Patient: sex F, age 43
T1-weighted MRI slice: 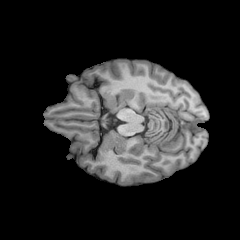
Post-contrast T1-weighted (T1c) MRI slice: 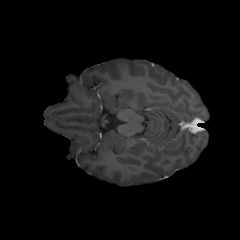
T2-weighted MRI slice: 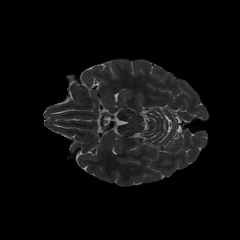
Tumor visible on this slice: no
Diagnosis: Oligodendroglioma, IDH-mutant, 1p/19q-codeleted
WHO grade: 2